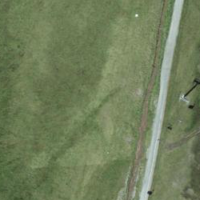
EUNIS habitat code: 26
Species observed at this site:
Nucifraga caryocatactes